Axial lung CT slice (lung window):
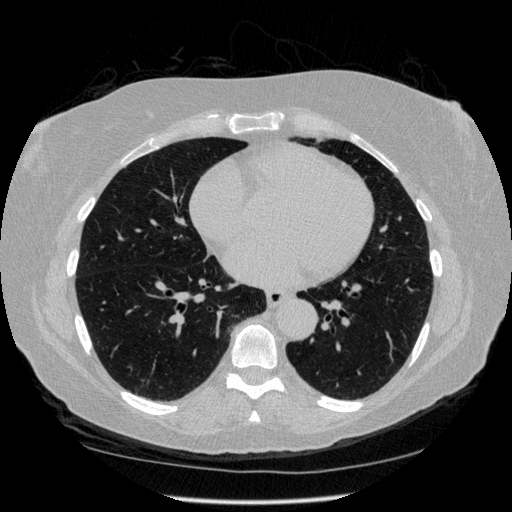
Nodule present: no